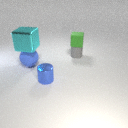
small gray rubber cylinder to the right of small blue metal cylinder